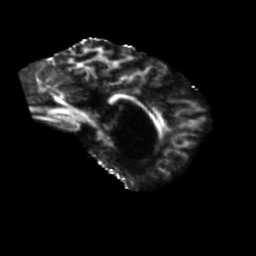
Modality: FA
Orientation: sagittal
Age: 48
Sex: male
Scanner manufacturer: siemens
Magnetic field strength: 3 T
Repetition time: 5.47 s
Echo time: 0.0854 s